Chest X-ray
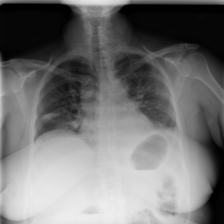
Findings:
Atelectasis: positive
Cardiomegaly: negative
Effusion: negative
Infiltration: negative
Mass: negative
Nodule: negative
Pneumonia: negative
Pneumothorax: negative
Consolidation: positive
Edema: negative
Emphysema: negative
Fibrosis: negative
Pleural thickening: negative
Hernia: negative